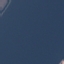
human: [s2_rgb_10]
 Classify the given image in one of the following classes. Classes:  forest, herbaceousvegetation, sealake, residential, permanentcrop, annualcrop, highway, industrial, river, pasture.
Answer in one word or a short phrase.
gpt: SeaLake